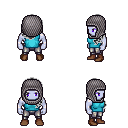
a pixel art fantasy rpg character, male body template, dark elf, purple skin, teal sleeveless shirt, metal pants, gray left-swept hairstyle, chain hood, brown shoes, four views (front, back, left, right), 2x2 character sprite sheet, small pixel art, hard edges, no anti-aliasing